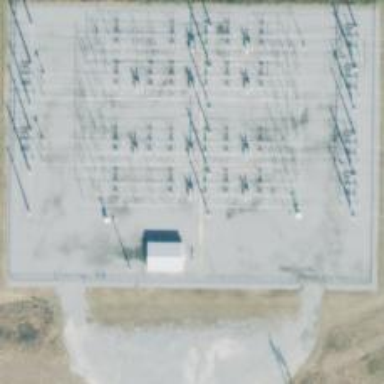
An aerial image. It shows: Switch used for power control.